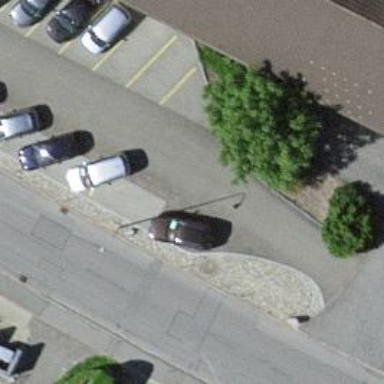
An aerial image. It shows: Parking aisle designated as service road.